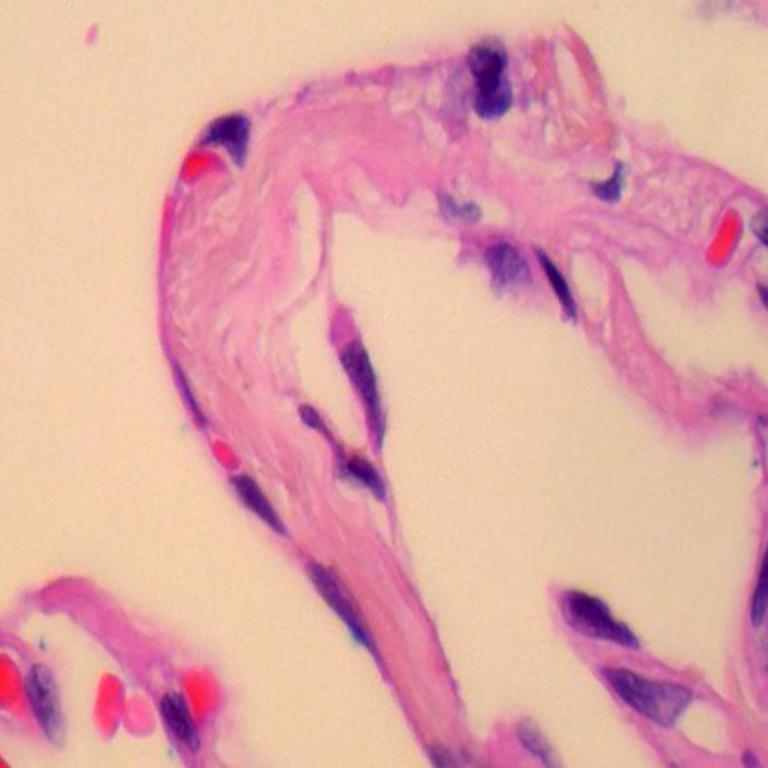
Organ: lung
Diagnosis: benign